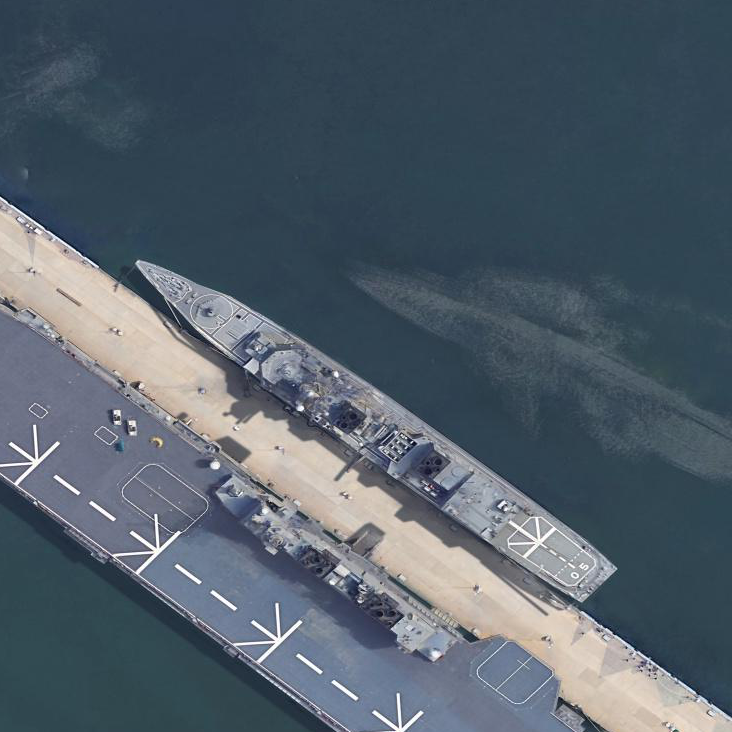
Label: Murasame-class_destroyer